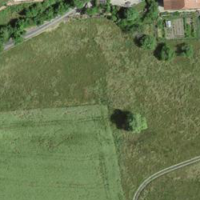
EUNIS habitat code: 52
Species observed at this site:
Primula veris